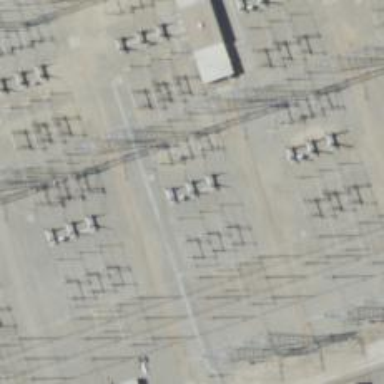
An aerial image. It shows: Switch for power supply.